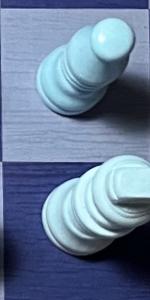
Label: King_White